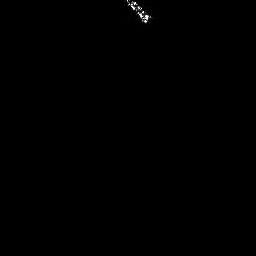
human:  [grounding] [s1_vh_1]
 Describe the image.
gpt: In the satellite image, there is  <ref>1 medium ship </ref> <box>[[47, 0, 58, 8, 0]]</box> located at top.